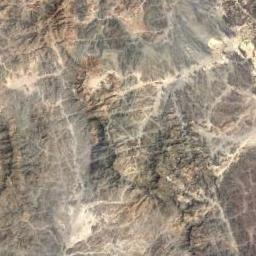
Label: mountain